Question: I have created an Oozie workflow that consists of multiple sub-workflow actions. When the workflow is executed and I look at it in HUE and in the graph tab all the actions are named and therefor no way to distinguish between them other than clicking on the sub-workflow action that takes you to a new page but this is obviously very inefficient.
How can I explicitly name each sub-workflow action so that I can see the name in the graph instead of just the generic name ?
Please see attached screenshot.

I'm running Oozie version 4.1.0-cdh5.10.0 & HUE 3
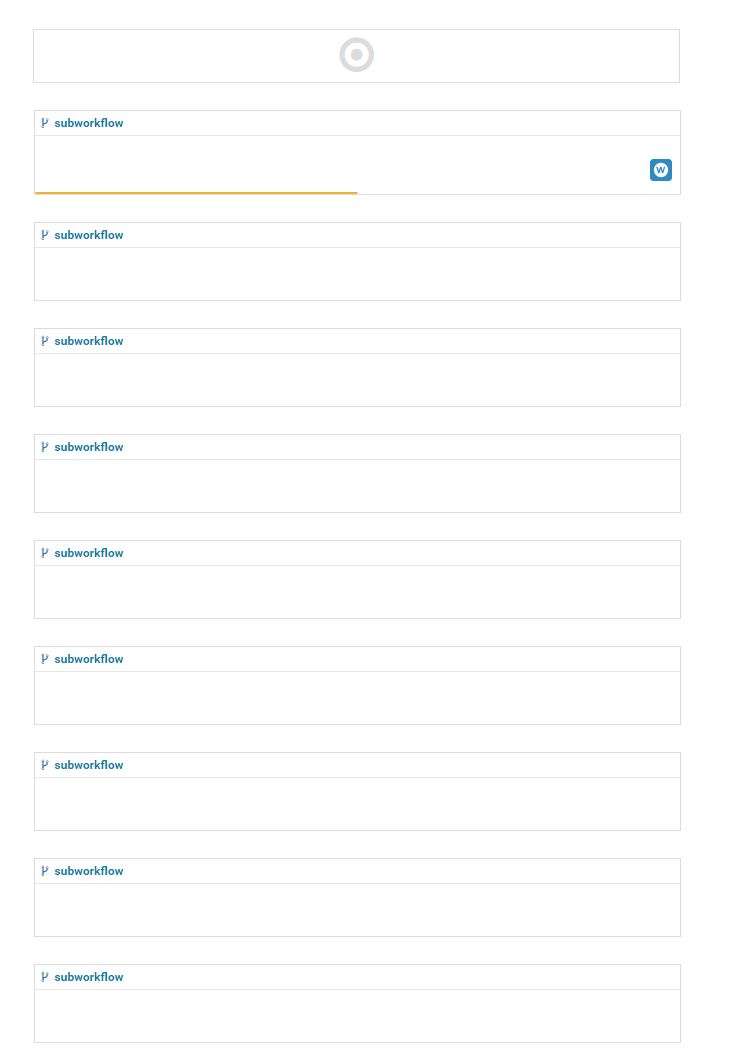
Answer: You can edit the workfolw name as below,

Or edit the json file with name: "/subworkflow"/